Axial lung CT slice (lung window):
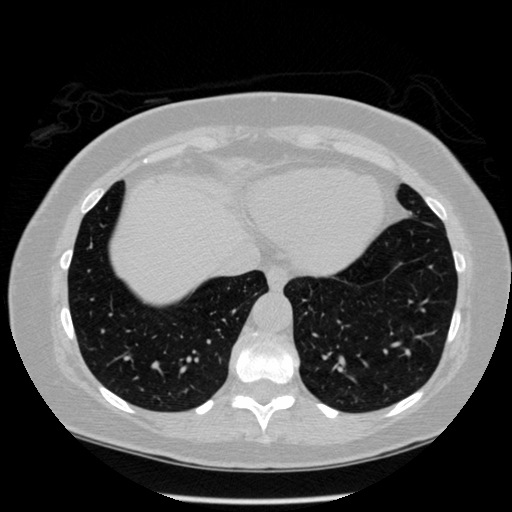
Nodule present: no